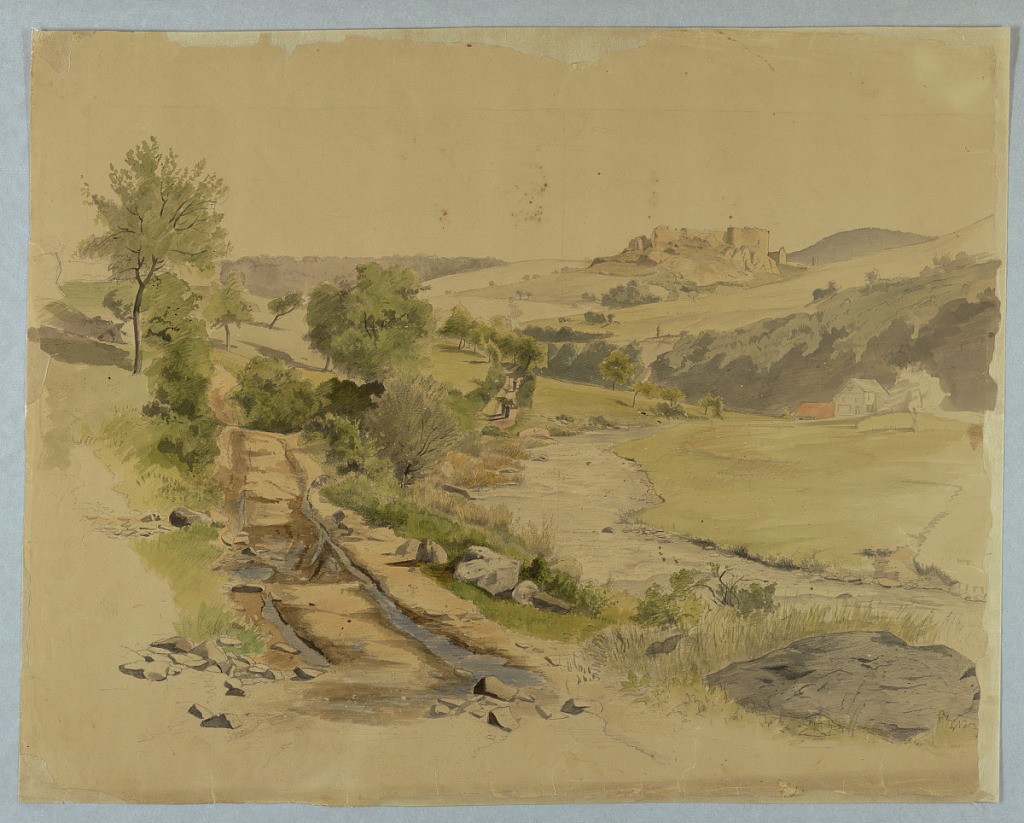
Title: Study of landscape
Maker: William Stanley Haseltine, American, 1835–1900
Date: ca. 1855
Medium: Brush and watercolor, graphite on paper
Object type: Drawing
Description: Sketch of landscape with a stream and a village in the background.